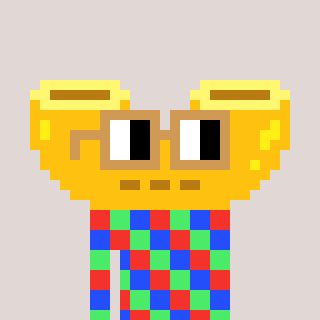
a pixel art character with square brown glasses, a macaroni-shaped head and a darkbrown-colored body on a warm background